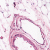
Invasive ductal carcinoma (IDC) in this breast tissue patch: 0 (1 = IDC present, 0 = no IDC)